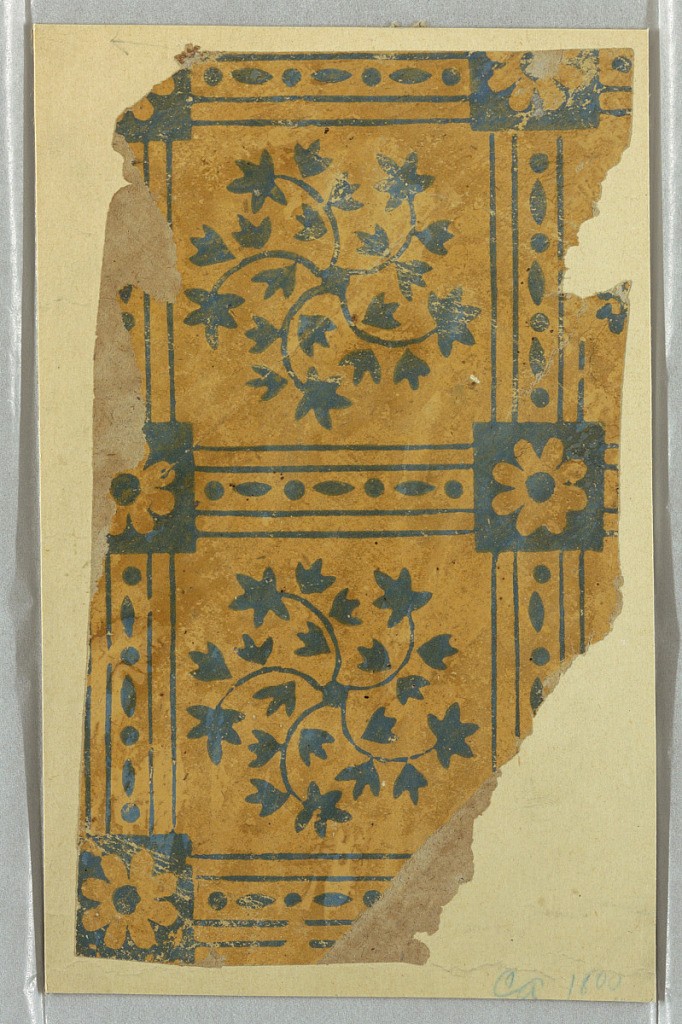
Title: Sidewall
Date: ca. 1800
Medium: Block-printed
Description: Squares defined by bead and reel and four lines. Rosettes in reserve on blue in corners. Inside squares five radiating branches with leaves.